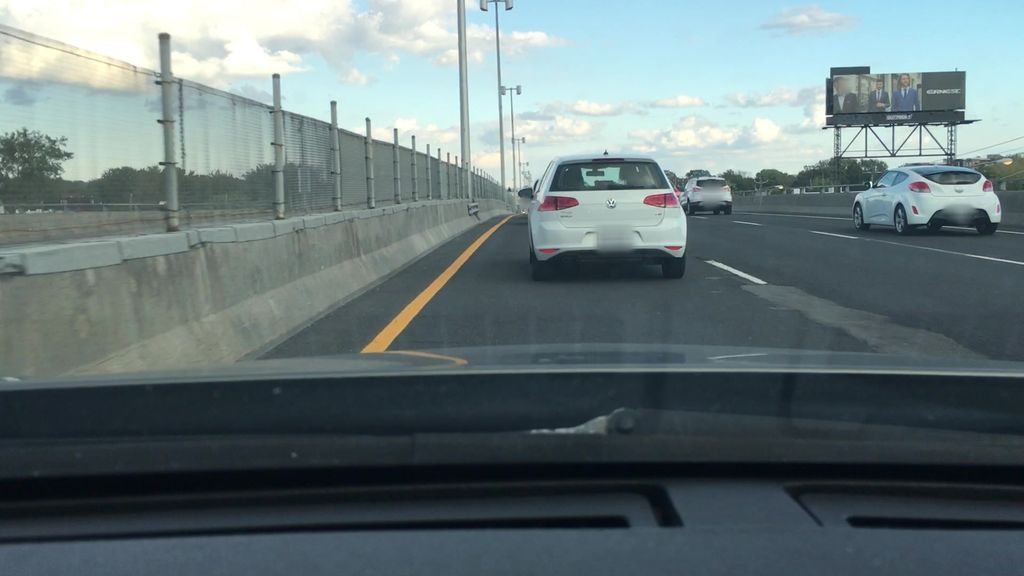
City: montreal